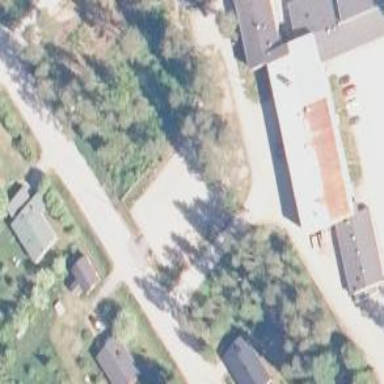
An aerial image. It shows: Public building.